Field crop: tomato
Growth stage: 1
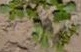
Species: portulaca